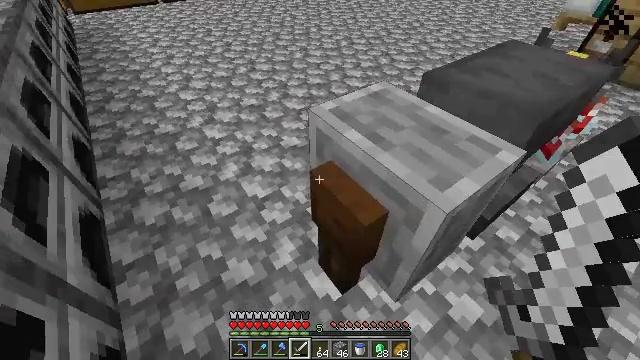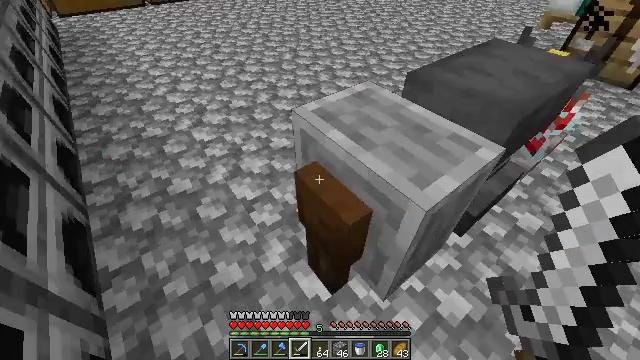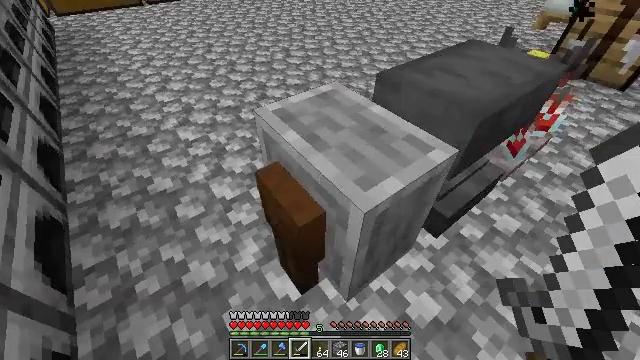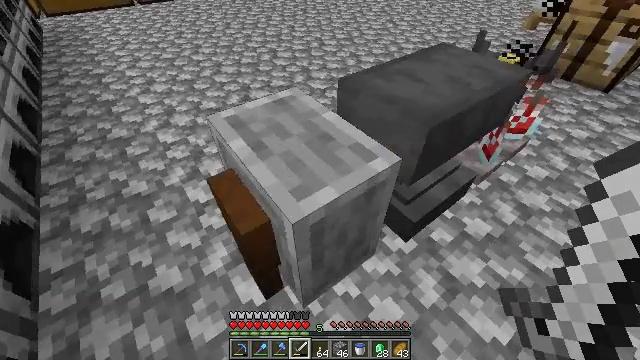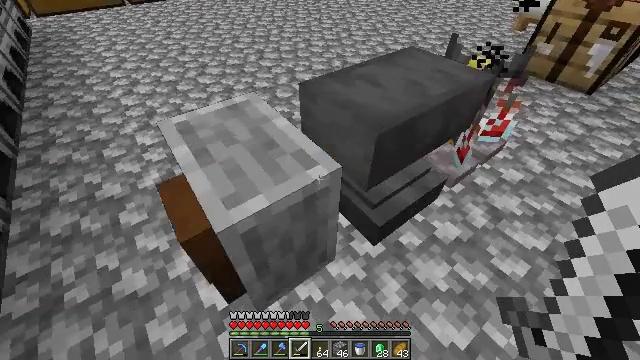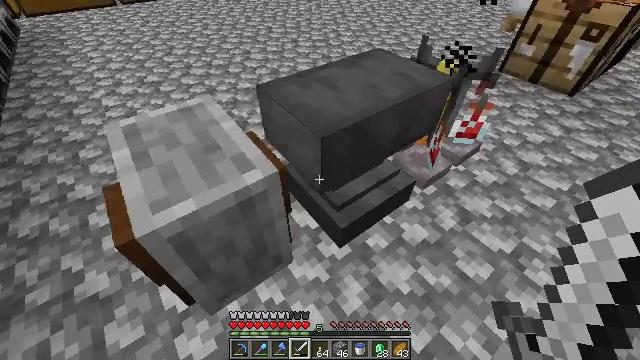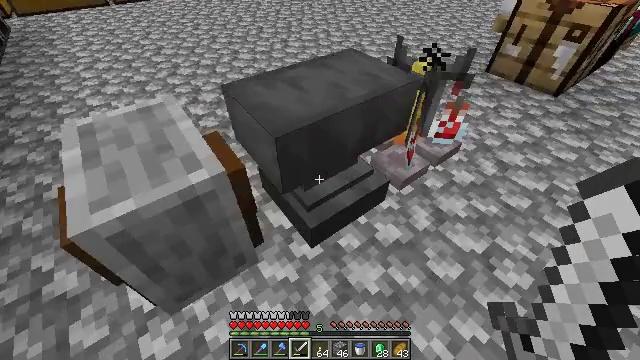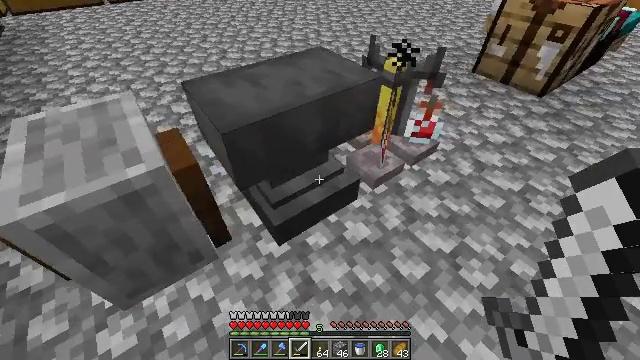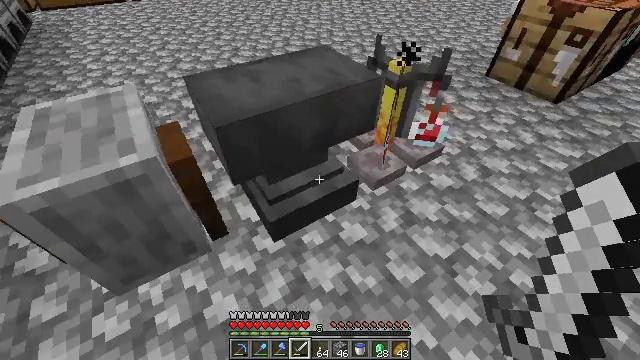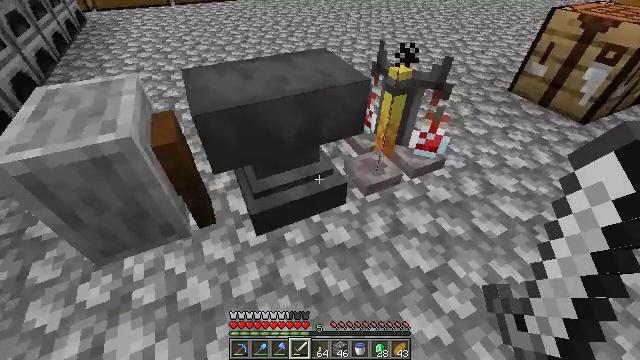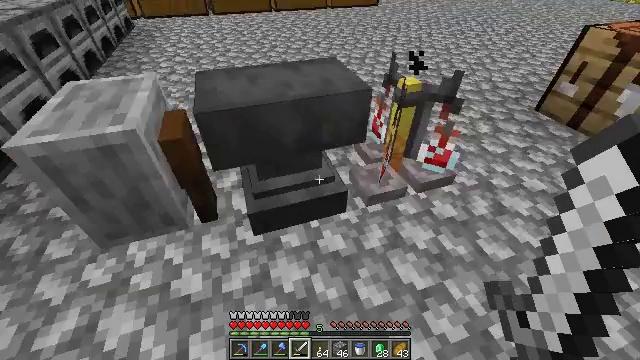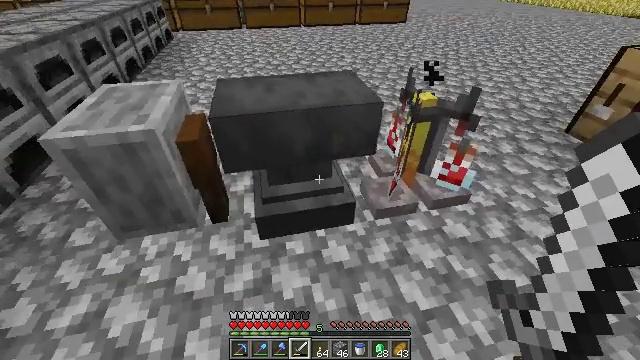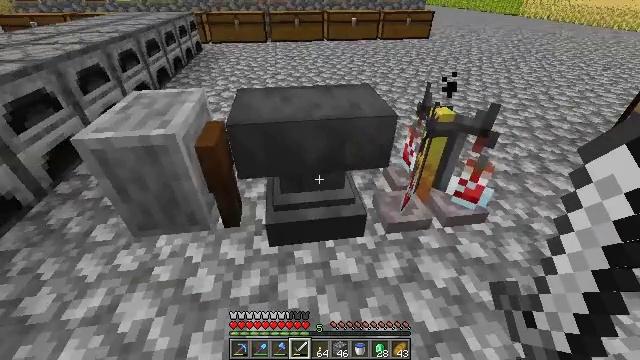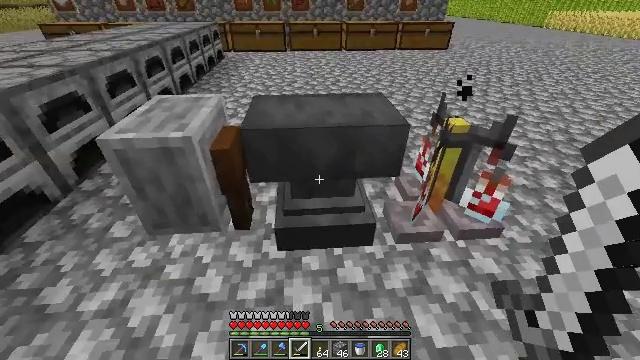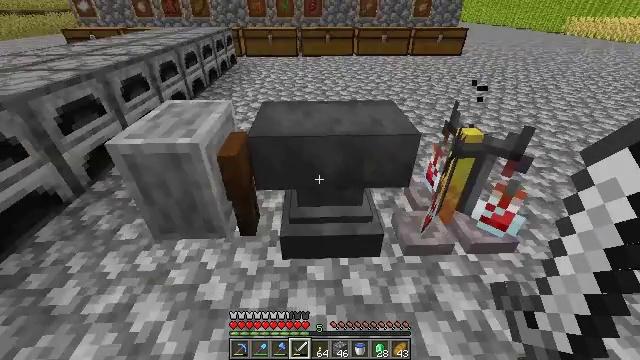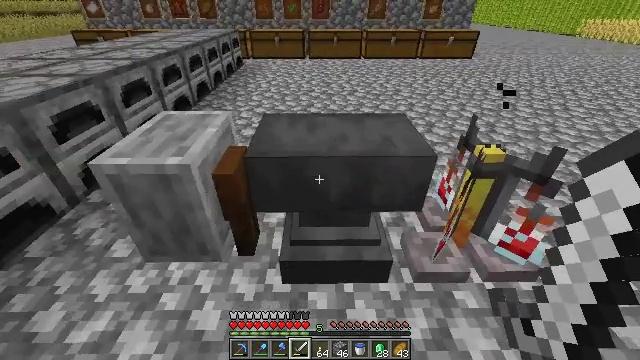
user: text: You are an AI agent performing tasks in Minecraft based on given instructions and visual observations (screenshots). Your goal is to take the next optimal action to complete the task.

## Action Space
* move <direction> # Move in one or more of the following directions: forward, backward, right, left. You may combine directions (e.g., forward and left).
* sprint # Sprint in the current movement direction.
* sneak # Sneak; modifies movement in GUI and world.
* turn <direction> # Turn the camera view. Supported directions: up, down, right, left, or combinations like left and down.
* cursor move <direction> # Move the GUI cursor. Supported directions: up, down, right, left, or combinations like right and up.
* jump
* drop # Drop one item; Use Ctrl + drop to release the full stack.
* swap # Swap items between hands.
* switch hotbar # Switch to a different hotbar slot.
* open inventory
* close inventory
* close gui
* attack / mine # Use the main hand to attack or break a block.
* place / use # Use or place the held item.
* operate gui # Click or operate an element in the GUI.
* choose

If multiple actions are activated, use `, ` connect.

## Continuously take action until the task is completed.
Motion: motion action
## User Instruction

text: Combine materials in the grid to craft coal.
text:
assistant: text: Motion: move right, turn right
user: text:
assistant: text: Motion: move right
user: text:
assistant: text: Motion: move right
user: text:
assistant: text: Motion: move right
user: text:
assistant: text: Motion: move right
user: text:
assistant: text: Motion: move right
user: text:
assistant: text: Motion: move right
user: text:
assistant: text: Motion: move right, turn left
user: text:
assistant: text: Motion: move right, turn left and up
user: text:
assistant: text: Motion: turn left and up
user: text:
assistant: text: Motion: turn left and up
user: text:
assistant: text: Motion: turn left and up
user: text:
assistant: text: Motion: turn left and up
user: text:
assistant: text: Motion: move forward, turn left
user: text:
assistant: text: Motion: move forward, turn left
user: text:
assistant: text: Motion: move forward, use / place
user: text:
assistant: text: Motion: use / place
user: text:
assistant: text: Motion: use / place
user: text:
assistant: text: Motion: no_op
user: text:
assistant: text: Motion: no_op
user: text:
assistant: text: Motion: open gui
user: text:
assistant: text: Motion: no_op
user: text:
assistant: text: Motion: no_op
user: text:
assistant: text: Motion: no_op
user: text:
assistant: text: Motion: no_op
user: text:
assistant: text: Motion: no_op
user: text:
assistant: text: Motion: no_op
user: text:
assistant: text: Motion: cursor move right
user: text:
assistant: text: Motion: no_op
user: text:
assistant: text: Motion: no_op